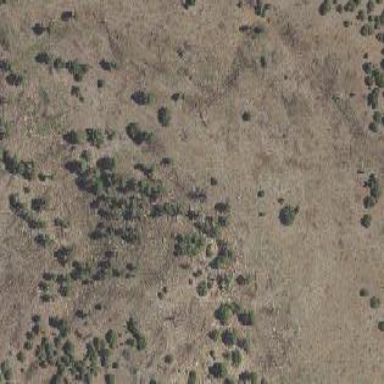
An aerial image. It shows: Patch of scrub vegetation.